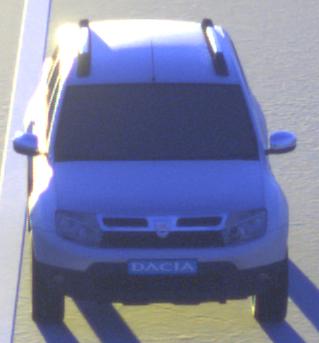
Make: Dacia
Model: Duster dCi 110 FAP
Detailed model: Duster (I)
Model produced from: 2010/06
Model produced until: 2013/11
Doors: 5
Color: white
Road condition: dry road
Daytime: sunrise or sunset
Contrast: high contrast